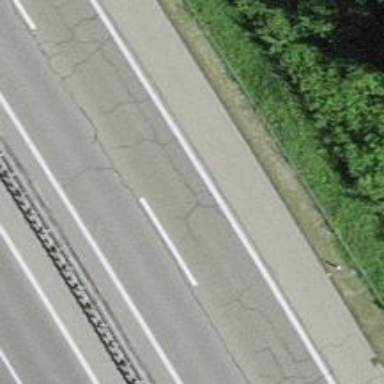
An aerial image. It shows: Asphalt motorway.